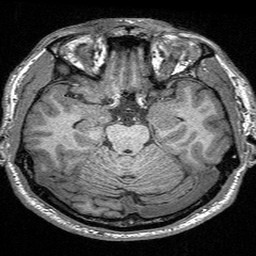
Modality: T1w
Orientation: coronal
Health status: ill
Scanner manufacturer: siemens
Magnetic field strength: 3 T
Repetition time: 2.3 s
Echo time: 0.00298 s